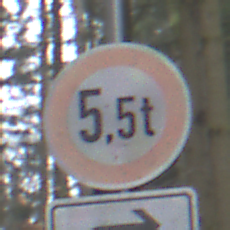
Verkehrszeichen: TatsaechlicheMasse
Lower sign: RichtungsangabeDurchPfeile5
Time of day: Midday
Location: Outdoor (Nature)
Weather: Overcast
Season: NotSpecified
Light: Natural